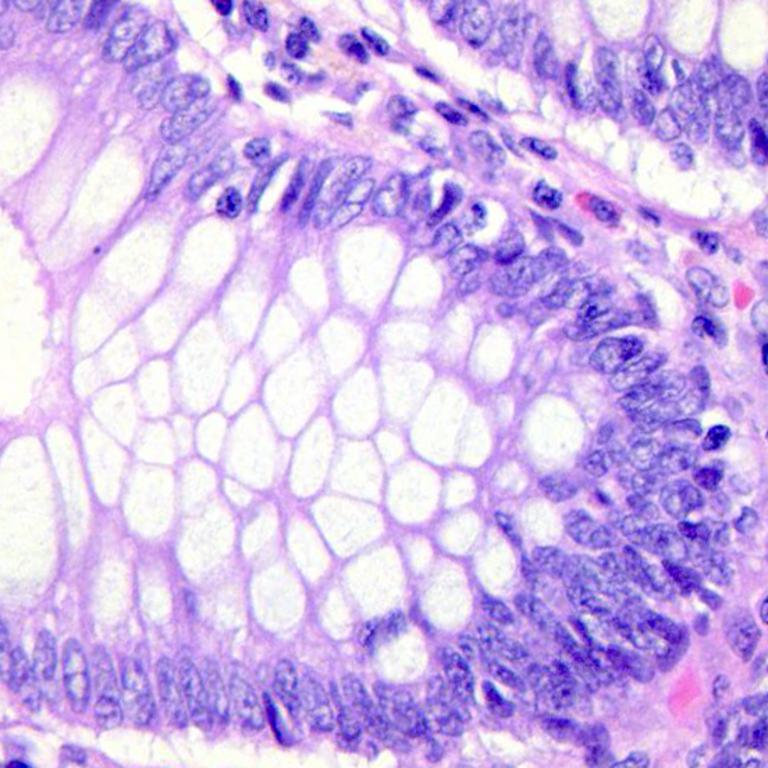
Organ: colon
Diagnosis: benign